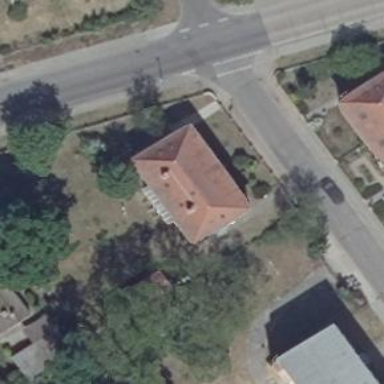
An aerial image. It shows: Residential building.